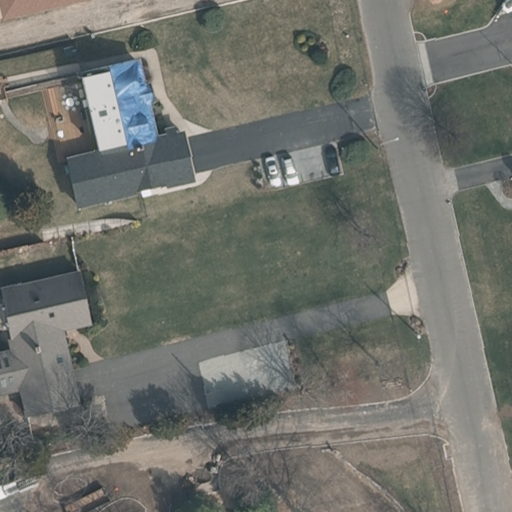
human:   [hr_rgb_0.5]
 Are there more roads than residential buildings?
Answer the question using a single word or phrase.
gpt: no

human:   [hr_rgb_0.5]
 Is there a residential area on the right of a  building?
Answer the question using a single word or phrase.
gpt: yes

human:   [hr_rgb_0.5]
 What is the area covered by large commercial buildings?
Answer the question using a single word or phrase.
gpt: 0m2

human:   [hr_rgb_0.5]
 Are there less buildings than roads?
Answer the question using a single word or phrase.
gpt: no

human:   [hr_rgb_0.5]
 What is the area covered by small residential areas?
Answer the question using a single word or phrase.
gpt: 0m2

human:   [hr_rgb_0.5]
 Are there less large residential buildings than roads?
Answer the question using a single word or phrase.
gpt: no

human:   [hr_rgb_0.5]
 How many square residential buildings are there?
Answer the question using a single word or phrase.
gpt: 0

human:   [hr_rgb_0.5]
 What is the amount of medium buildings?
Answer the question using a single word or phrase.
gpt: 0

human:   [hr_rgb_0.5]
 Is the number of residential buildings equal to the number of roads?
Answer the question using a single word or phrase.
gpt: no

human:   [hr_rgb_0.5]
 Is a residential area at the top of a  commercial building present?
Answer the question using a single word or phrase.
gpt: no

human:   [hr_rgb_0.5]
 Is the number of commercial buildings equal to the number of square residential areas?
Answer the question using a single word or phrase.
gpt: yes

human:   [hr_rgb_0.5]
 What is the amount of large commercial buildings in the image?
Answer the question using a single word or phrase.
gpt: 0

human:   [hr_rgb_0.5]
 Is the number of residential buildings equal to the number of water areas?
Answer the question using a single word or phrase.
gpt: no

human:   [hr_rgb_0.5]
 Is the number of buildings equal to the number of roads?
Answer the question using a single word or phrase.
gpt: no

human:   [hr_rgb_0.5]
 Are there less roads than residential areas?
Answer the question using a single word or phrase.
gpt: no

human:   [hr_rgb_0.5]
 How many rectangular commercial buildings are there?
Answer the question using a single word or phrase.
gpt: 0

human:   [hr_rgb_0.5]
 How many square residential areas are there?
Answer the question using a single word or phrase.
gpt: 0

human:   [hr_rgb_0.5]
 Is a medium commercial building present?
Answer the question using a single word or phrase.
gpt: no

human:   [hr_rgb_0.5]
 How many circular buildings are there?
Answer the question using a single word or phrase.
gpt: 0

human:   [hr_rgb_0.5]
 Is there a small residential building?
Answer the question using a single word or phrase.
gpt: yes

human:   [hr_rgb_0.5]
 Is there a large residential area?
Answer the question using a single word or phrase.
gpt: yes

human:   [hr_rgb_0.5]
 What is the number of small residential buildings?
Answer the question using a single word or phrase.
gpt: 2

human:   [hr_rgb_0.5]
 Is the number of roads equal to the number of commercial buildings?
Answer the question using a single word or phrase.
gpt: no

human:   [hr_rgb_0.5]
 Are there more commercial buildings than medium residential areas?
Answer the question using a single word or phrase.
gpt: no

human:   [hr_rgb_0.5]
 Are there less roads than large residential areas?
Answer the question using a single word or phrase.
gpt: no

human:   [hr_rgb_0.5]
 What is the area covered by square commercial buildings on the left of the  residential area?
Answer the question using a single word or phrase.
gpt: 0m2

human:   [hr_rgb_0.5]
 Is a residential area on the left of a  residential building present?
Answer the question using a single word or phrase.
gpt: no

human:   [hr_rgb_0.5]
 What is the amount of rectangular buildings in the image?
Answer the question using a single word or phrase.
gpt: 1

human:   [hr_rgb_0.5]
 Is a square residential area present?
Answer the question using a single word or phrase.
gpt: no

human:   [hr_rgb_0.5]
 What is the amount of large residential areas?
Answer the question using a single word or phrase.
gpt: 1

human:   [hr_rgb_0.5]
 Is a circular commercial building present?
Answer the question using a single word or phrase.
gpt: no

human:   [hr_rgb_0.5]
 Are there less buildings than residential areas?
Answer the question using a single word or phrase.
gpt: no

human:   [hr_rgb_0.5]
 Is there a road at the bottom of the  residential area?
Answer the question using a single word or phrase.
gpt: no

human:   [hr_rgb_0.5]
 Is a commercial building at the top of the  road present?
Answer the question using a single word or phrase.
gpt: no

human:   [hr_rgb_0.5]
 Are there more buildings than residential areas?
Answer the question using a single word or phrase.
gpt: yes

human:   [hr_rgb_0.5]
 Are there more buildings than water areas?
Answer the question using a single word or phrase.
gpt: yes